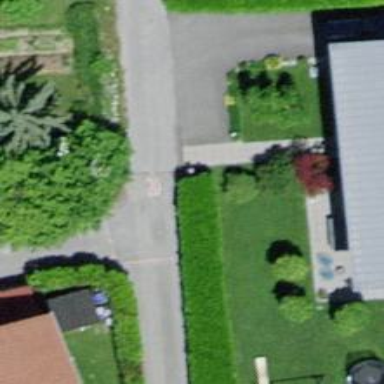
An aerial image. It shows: Asphalt road in residential area.